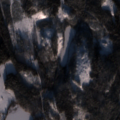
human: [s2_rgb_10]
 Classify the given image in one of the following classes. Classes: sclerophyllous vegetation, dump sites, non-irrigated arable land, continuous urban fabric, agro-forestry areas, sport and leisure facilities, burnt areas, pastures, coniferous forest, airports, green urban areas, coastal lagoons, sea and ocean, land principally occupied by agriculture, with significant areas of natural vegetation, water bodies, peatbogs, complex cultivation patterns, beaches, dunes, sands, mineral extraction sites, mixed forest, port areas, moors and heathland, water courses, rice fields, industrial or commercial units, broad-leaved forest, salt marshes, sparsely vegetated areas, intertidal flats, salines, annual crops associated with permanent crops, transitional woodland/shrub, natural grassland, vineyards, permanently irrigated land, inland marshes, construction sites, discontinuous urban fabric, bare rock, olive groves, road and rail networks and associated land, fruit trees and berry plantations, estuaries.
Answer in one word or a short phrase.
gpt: coniferous forest, mixed forest, transitional woodland/shrub, water bodies